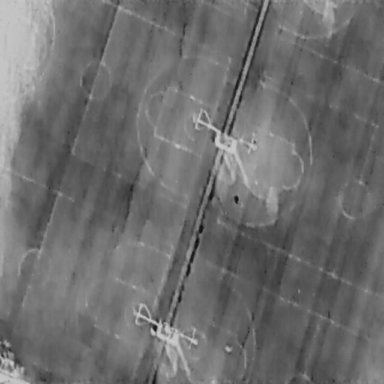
There is a Person in the infrared image.